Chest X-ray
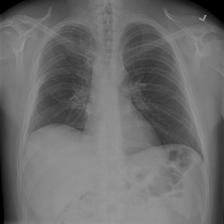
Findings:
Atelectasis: negative
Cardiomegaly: negative
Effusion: negative
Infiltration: negative
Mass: negative
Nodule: negative
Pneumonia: negative
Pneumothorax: positive
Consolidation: negative
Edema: negative
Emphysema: negative
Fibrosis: negative
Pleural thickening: negative
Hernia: negative